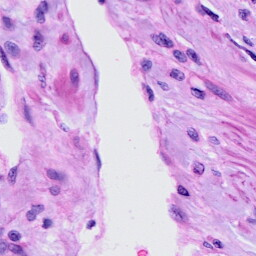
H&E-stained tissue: Cervix